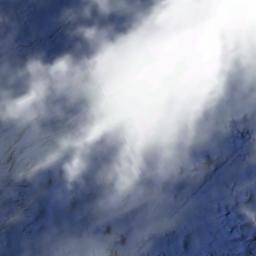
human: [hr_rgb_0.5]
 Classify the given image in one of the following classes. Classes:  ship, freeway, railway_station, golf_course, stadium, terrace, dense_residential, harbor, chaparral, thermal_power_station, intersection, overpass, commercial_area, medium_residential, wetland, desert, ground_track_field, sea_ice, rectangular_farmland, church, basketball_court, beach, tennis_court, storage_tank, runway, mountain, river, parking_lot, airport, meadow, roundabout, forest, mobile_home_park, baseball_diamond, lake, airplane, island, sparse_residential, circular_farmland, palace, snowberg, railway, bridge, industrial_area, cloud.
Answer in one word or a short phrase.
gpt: cloud